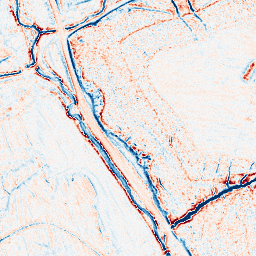
Category: edge_preserving
Decomposition family: anisotropic_diffusion
Decomposition parameters: iterations: 10
kappa: 30
gamma: 0.15
Upsampling method: quadratic
Upsampling parameters: scale: 8
Upsampling scale: 8